Interaction volume radius: 5 \u00c5
Interaction volume height: 15 \u00c5
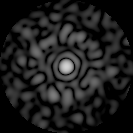
Disorder parameter: 0.8604